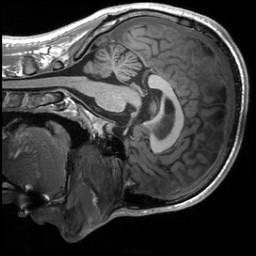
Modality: T1w
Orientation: sagittal
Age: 20
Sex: male
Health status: healthy
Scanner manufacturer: siemens
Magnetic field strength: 3 T
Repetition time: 2.3 s
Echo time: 0.00232 s